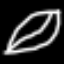
Label: leaf